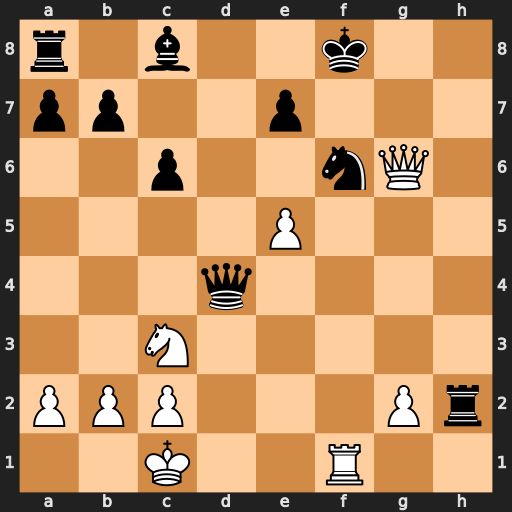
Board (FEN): r1b2k2/pp2p3/2p2nQ1/4P3/3q4/2N5/PPP3Pr/2K2R2
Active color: w
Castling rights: -
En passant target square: -
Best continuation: exf6 Qe3+ Kb1